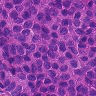
Metastatic tissue present: yes